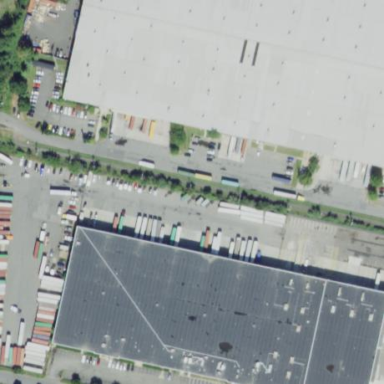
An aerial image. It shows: Warehouse building.